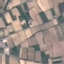
Land use / land cover: PermanentCrop